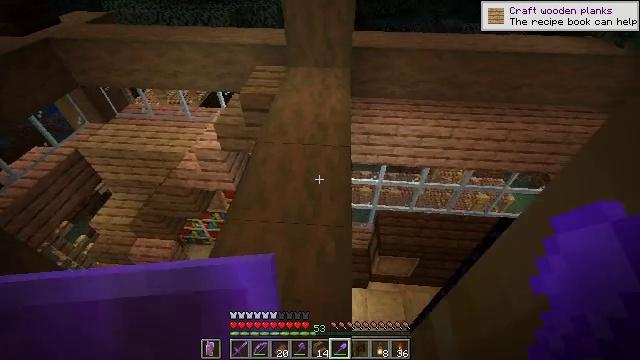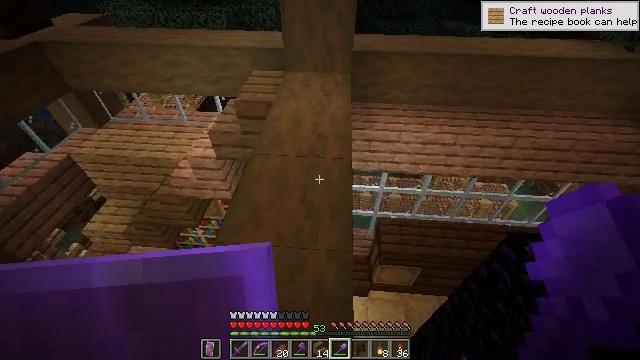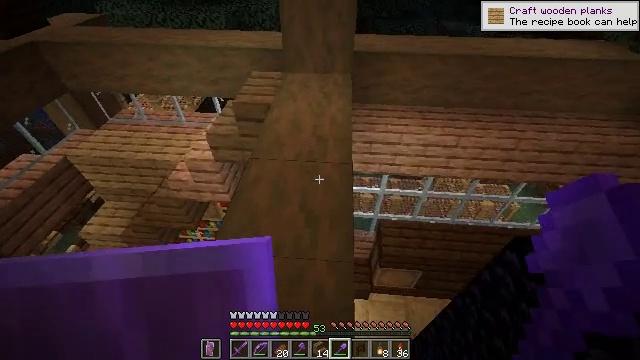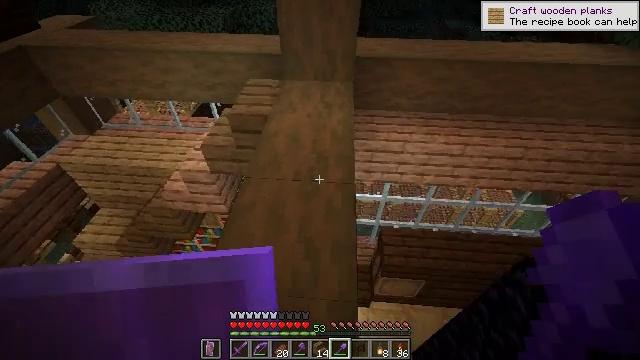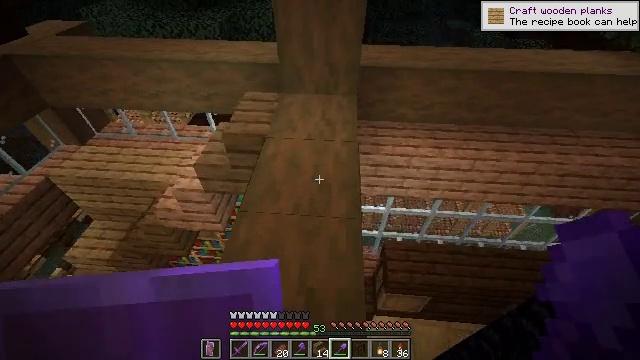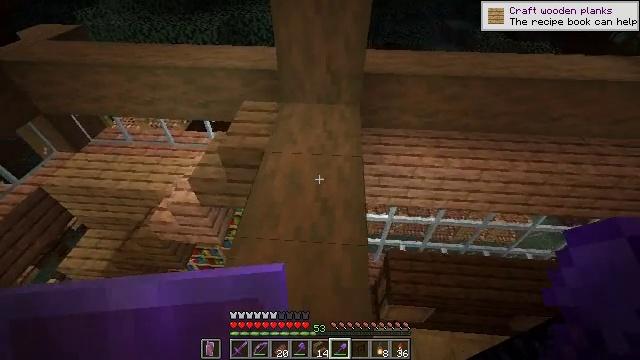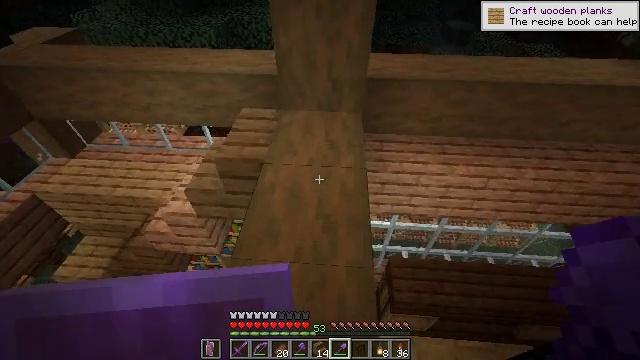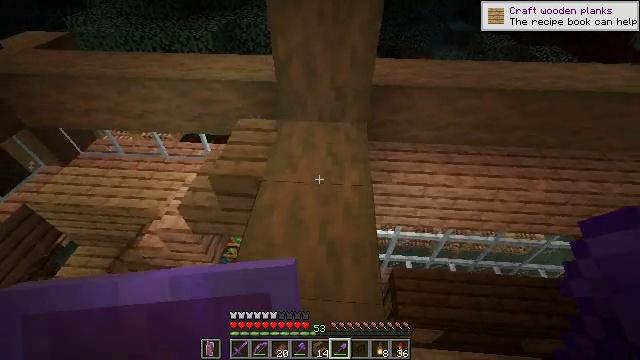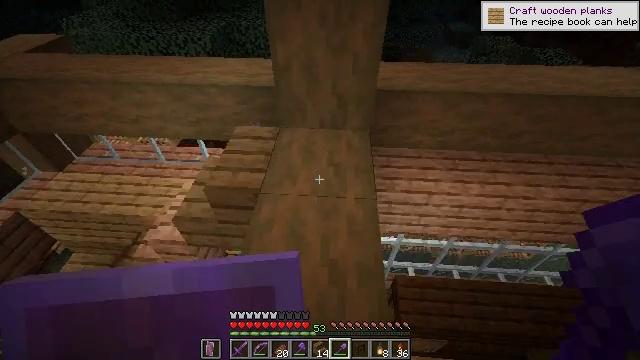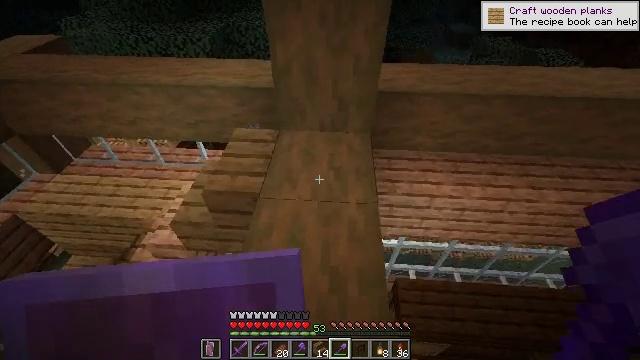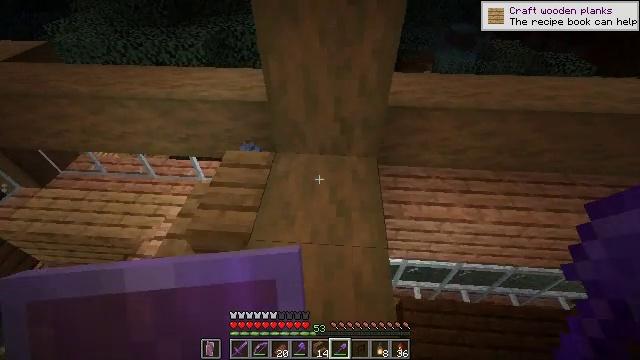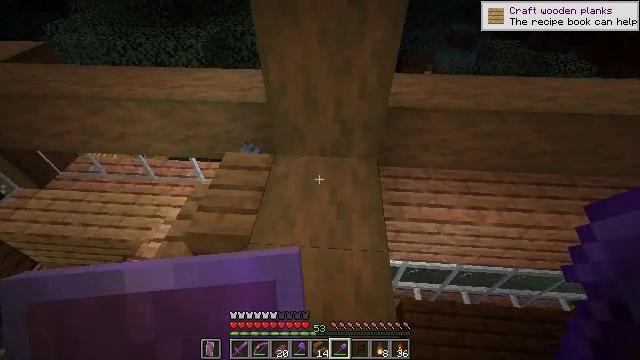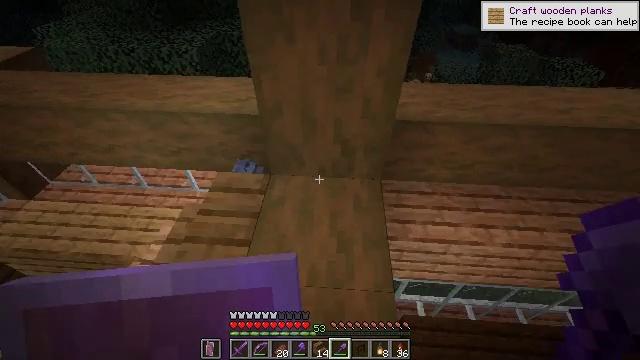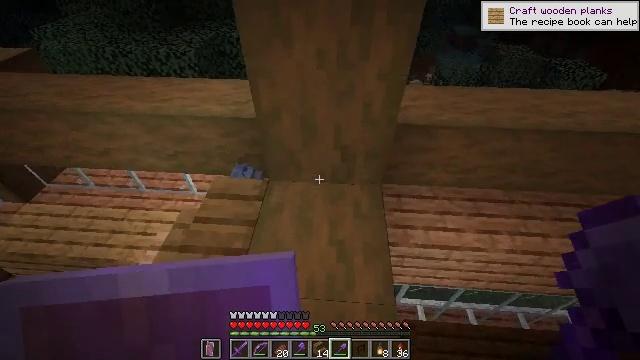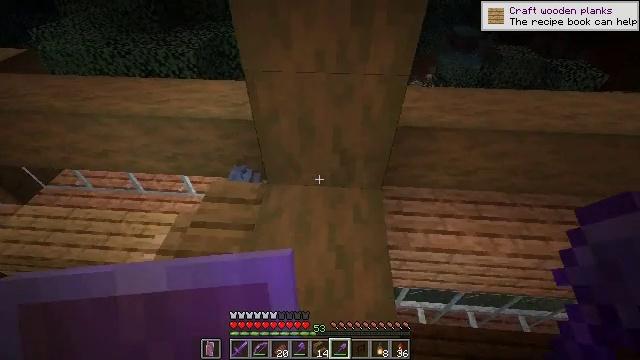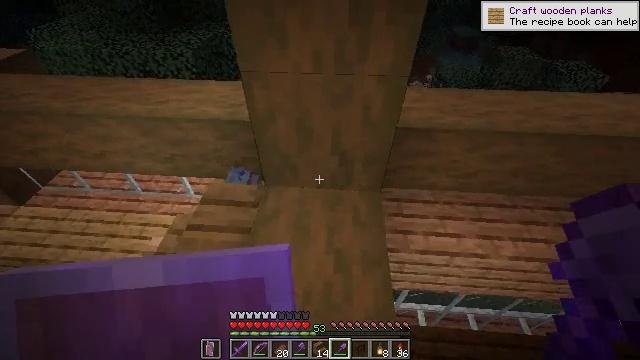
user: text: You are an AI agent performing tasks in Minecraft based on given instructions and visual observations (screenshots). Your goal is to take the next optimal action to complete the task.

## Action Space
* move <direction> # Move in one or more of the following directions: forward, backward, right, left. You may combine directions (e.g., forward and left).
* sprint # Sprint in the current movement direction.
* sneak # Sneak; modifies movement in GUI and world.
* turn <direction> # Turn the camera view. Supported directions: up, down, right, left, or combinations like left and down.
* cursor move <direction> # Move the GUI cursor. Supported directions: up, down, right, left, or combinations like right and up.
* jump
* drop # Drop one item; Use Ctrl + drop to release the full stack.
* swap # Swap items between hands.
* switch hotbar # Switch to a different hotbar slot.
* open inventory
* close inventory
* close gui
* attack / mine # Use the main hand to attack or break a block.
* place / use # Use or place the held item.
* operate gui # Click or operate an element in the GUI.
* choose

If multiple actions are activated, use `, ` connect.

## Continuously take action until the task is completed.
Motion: motion action
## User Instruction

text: Hit the beehive to retrieve it.
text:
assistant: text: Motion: move forward
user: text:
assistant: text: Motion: move forward
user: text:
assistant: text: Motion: move forward
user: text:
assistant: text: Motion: move forward
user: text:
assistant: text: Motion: move forward
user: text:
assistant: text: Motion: move forward
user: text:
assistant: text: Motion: move forward
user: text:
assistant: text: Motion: move forward
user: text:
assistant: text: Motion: move forward
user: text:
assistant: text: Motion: move forward
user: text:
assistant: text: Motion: move forward
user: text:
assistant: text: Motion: no_op
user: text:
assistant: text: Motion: no_op
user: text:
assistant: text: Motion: no_op
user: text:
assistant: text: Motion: no_op
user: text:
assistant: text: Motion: turn left and down
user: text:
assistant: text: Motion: turn left and down
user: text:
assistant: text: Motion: turn left and up
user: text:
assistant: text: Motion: turn left and up
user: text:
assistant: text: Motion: turn left
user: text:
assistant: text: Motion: no_op
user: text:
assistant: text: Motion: no_op
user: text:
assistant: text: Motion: no_op
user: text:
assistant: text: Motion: no_op
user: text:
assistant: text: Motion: no_op
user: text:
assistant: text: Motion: no_op
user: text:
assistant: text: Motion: no_op
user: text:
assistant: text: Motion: no_op
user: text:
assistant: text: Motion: no_op
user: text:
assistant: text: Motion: no_op